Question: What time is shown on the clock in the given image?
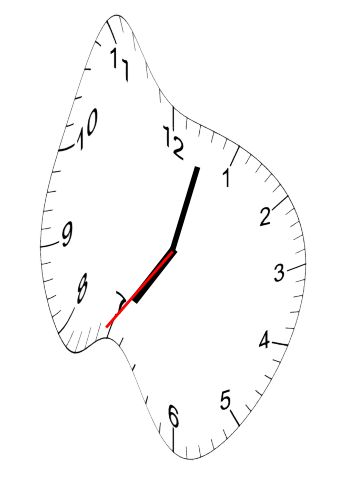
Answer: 07:02:36